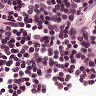
Metastatic tissue present: no